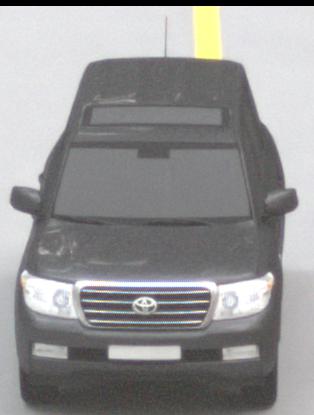
Make: Toyota
Model: Land Cruiser V8 4.7
Detailed model: Land Cruiser V8 (J20)
Model produced from: 2008/03
Model produced until: 2009/11
Doors: 5
Color: gray
Road condition: dry road
Daytime: sunrise or sunset
Contrast: medium contrast